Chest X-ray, AP view. Patient: 50 years old, sex M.
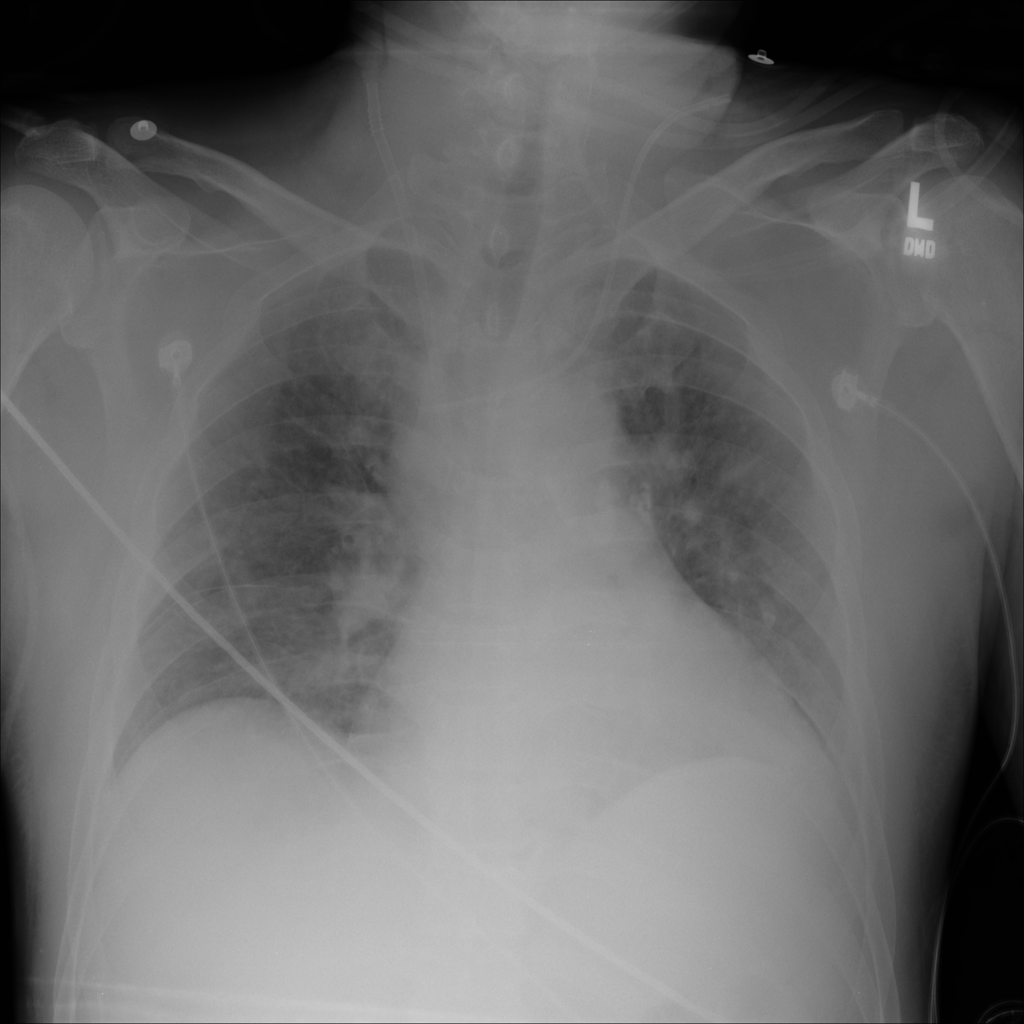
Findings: No Finding